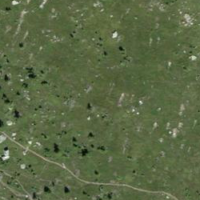
EUNIS habitat code: 26
Species observed at this site:
Calluna vulgaris